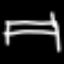
Label: bed